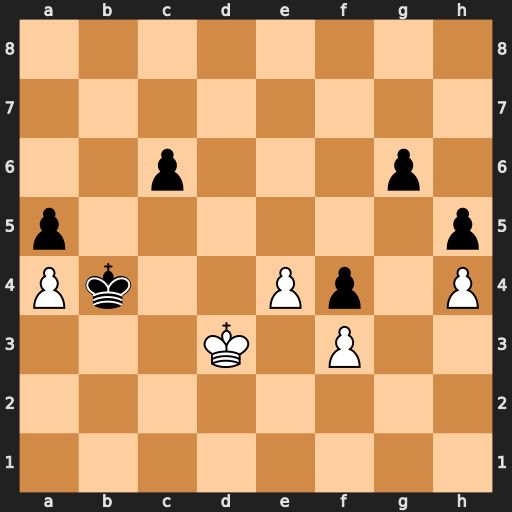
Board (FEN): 8/8/2p3p1/p6p/Pk2Pp1P/3K1P2/8/8
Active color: w
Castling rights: -
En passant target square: -
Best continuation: e5 Kc5 Ke4